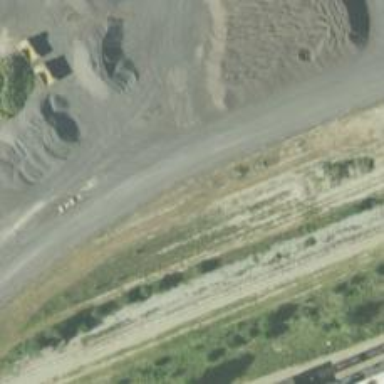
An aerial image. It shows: Abandoned railway yard.